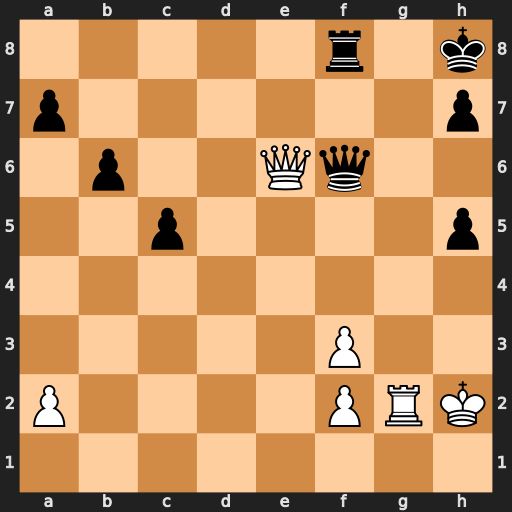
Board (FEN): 5r1k/p6p/1p2Qq2/2p4p/8/5P2/P4PRK/8
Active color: w
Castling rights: -
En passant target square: -
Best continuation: Rg8+ Rxg8 Qxf6+